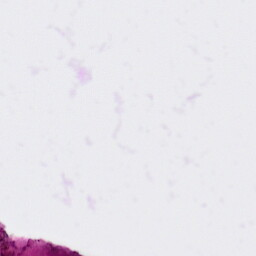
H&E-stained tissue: Ovarian